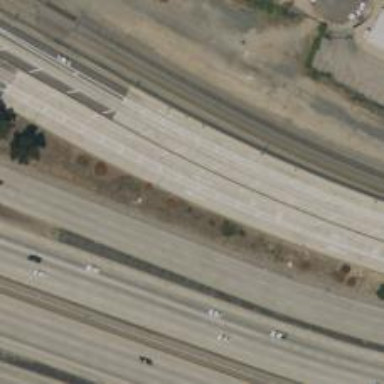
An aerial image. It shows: Motorway.